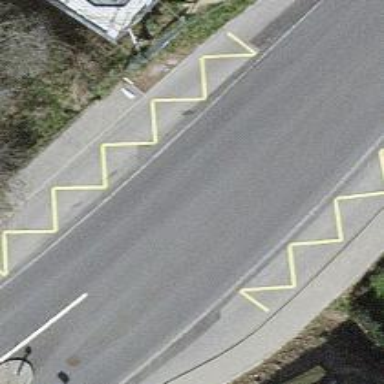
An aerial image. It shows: Bus stop with platform for public transport.